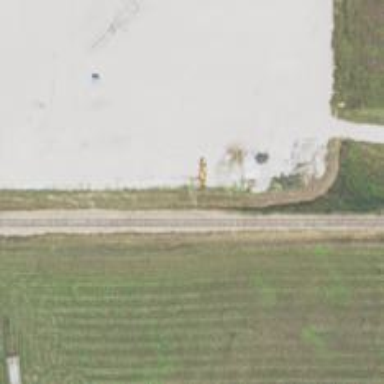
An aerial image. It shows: Railway track with single rail.